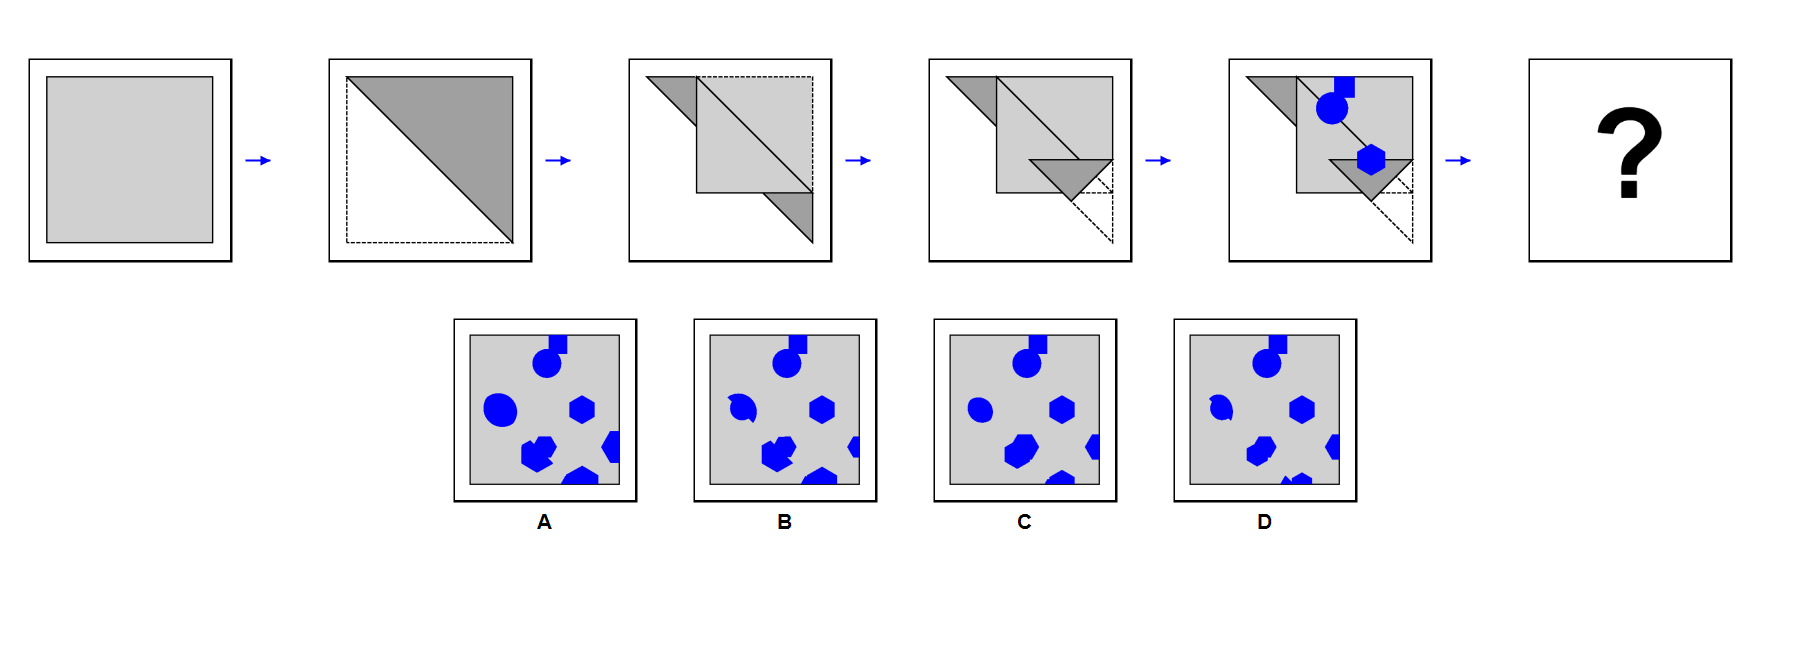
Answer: C